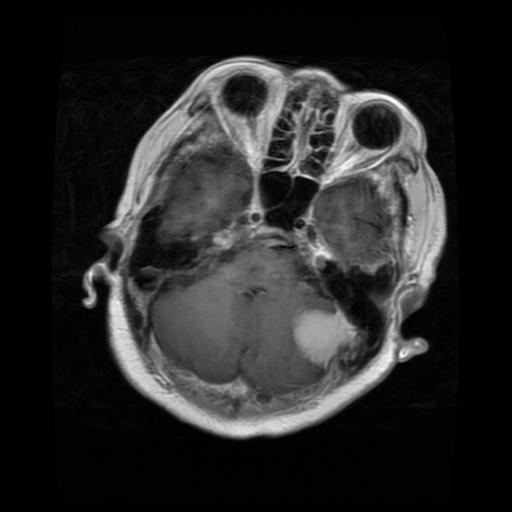
Label: meningioma